Question: What I want to do is take 3 letter word sequences from an NSString, and change them in to corresponding words. EX) AUG = "START", AGC = "Asparagine", etc. My thought was to change the NSString in to an NSArray with each element containing 3 letters, where I can then reference them in a for loop, to make a new string with the Resulting words.
Example:
'''
NSDictionary *aminoReplaceDict = @{
@"AAA" : @"Lysine",
@"AAC" : @"Asparagine",
@"AAG" : @"Lysine",
@"AAU" : @"Asparagine",
@"ACA" : @"Threonine",
@"ACC" : @"Threonine",
@"ACG" : @"Threonine",
@"ACU" : @"Threonine",
@"AGA" : @"Arginine",
@"AGC" : @"Serine",
@"AGG" : @"Arginine",
@"AGU" : @"Serine",
@"AUA" : @"Isoleucine",
@"AUC" : @"Isoleucine",
@"AUG" : @"START",
@"AUU" : @"Isoleucine",
@"CAA" : @"Glutamine",
@"CAC" : @"Histidine",
@"CAG" : @"Glutamine",
@"CAU" : @"Histidine",
@"CCA" : @"Proline",
@"CCC" : @"Proline",
@"CCG" : @"Proline",
@"CCU" : @"Proline",
@"CGA" : @"Arginine",
@"CGC" : @"Arginine",
@"CGG" : @"Arginine",
@"CGU" : @"Arginine",
@"CUA" : @"Leucine",
@"CUC" : @"Leucine",
@"CUG" : @"Leucine",
@"CUU" : @"Leucine",
@"GAA" : @"Glutamic Acid",
@"GAC" : @"Aspartic Acid",
@"GAG" : @"Glutamic Acid",
@"GAU" : @"Aspartic Acid",
@"GCA" : @"Alanine",
@"GCC" : @"Alanine",
@"GCG" : @"Alanine",
@"GCU" : @"Alanine",
@"GGA" : @"Glycine",
@"GGC" : @"Glycine",
@"GGG" : @"Glycine",
@"GGU" : @"Glycine",
@"GUA" : @"Valine",
@"GUC" : @"Valine",
@"GUG" : @"Valine",
@"GUU" : @"Valine",
@"UAA" : @"STOP",
@"UAC" : @"Tyrosine",
@"UAG" : @"STOP",
@"UAU" : @"Tyrosine",
@"UCA" : @"Serine",
@"UCC" : @"Serine",
@"UCG" : @"Serine",
@"UCU" : @"Serine",
@"UGA" : @"STOP",
@"UGC" : @"Cysteine",
@"UGG" : @"Tryptonphan",
@"UGU" : @"Cysteine",
@"UUA" : @"Leucine",
@"UUC" : @"Phenylalanine",
@"UUG" : @"START",
@"UUU" : @"Phenylalanine",
};
NSMutableString *replaceString = [NSMutableString stringWithString:_trnaOut.text];
for( NSString *replaceWord in [aminoReplaceDict allKeys] )
{
[replaceString replaceOccurrencesOfString:replaceWord withString:aminoReplaceDict[replaceWord] options:NSCaseInsensitiveSearch range:NSMakeRange(0, replaceString.length )];
}
_aminoOut.text = replaceString;
'''
Output:

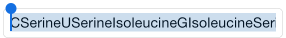
Answer: This should work (leaving out the dictionary which is the same in your question):
'''
NSString *exampleString = @"AAACAACAU";
NSMutableArray *stringArray = [[NSMutableArray alloc] init];
for( int i = 0; i < exampleString.length; i += 3)
{
NSString *substring = [exampleString substringWithRange:NSMakeRange(i, 3)];
[stringArray addObject:substring];
}
NSMutableArray *replacedArray = [[NSMutableArray alloc] init];
for( NSString *key in stringArray)
{
NSString *replacedWord = aminoReplaceDict[key];
[replacedArray addObject:replacedWord];
}
NSString *replaceString = [replacedArray componentsJoinedByString:@", "];
NSLog(@"%@", replaceString);
'''